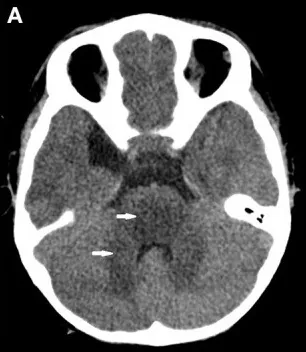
Cranial CT found. Extensive lesion of low intensity in the pons, and ,cerebellum (white arrow).
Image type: radiology (ct)